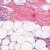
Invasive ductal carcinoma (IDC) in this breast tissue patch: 0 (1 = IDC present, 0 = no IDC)